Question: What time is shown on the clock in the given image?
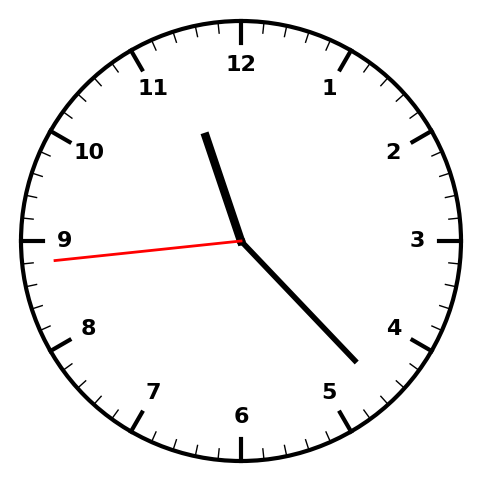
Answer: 11:22:44